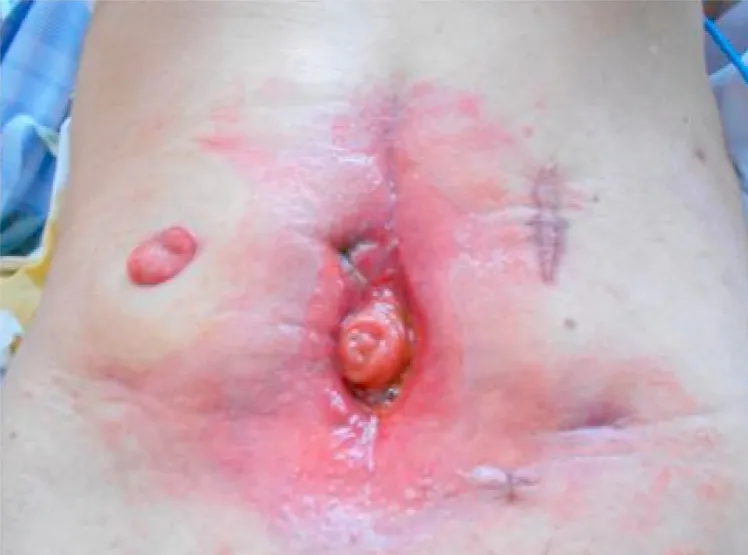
Skin irregularities appear due to granulation.
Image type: medical_photograph (skin_photograph)